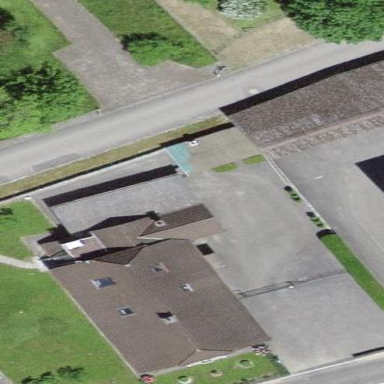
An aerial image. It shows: Residential building.